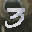
Label: 3